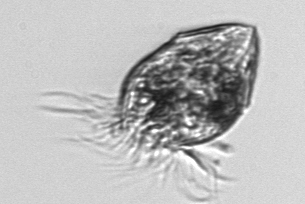
Label: Strombidium_morphotype1